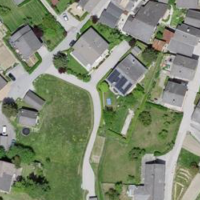
EUNIS habitat code: 54
Species observed at this site:
Helleborus niger
Euonymus europaeus